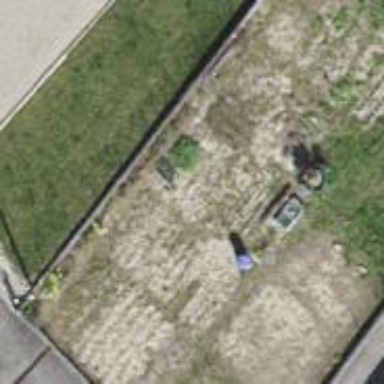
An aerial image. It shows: Vegetable garden considered as leisure land.